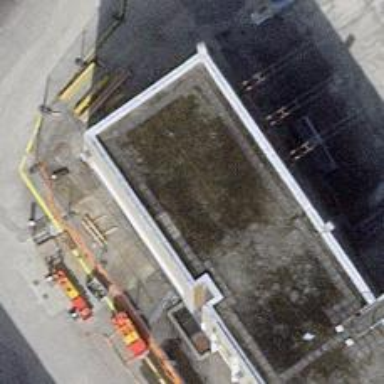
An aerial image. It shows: Transformer.